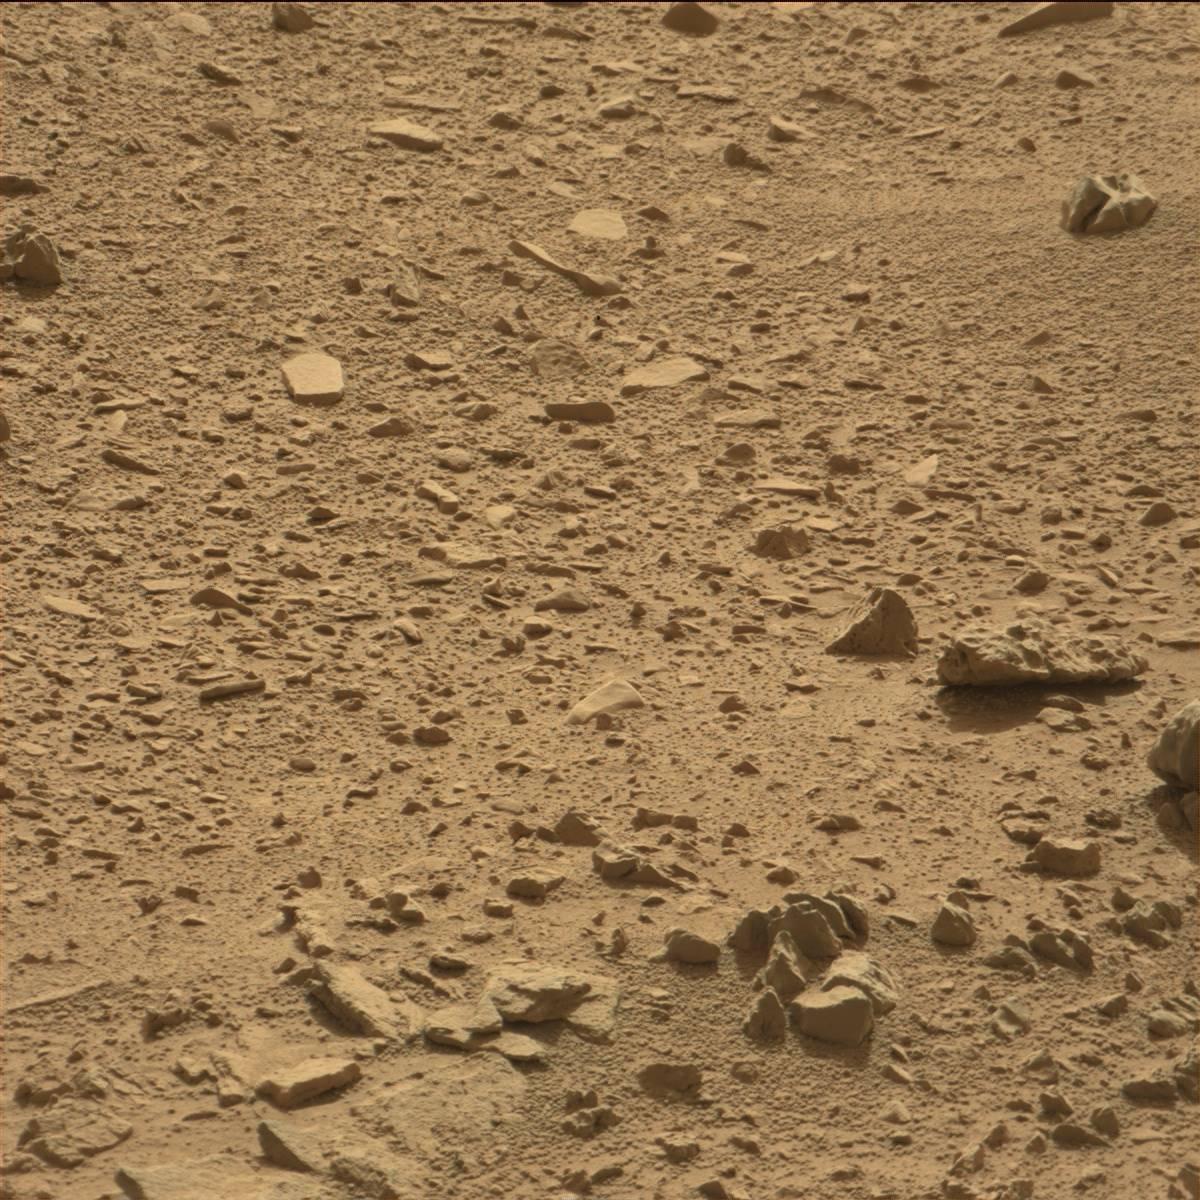
Terrain classes present: Bedrock, Rock, Sand / Soil